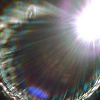
Label: sunburn